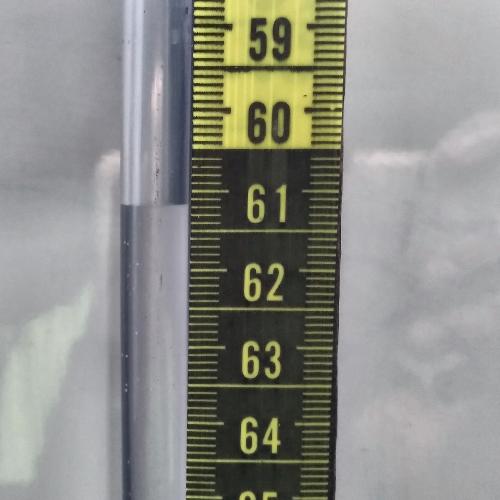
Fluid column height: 61.2 cm